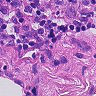
Metastatic tissue present: no